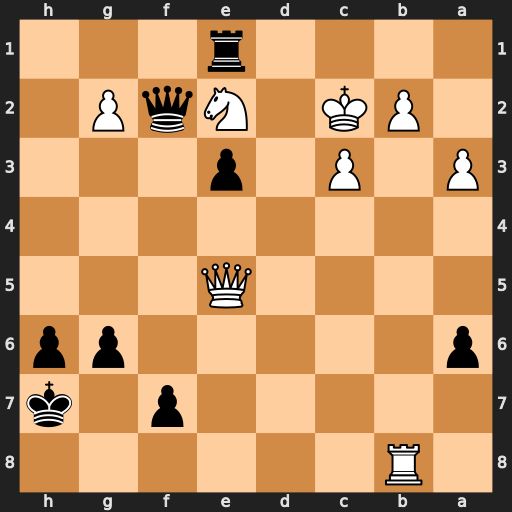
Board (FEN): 1R6/5p1k/p5pp/4Q3/8/P1P1p3/1PK1NqP1/4r3
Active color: b
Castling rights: -
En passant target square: -
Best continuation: Rxe2+ Kb1 Qf5+